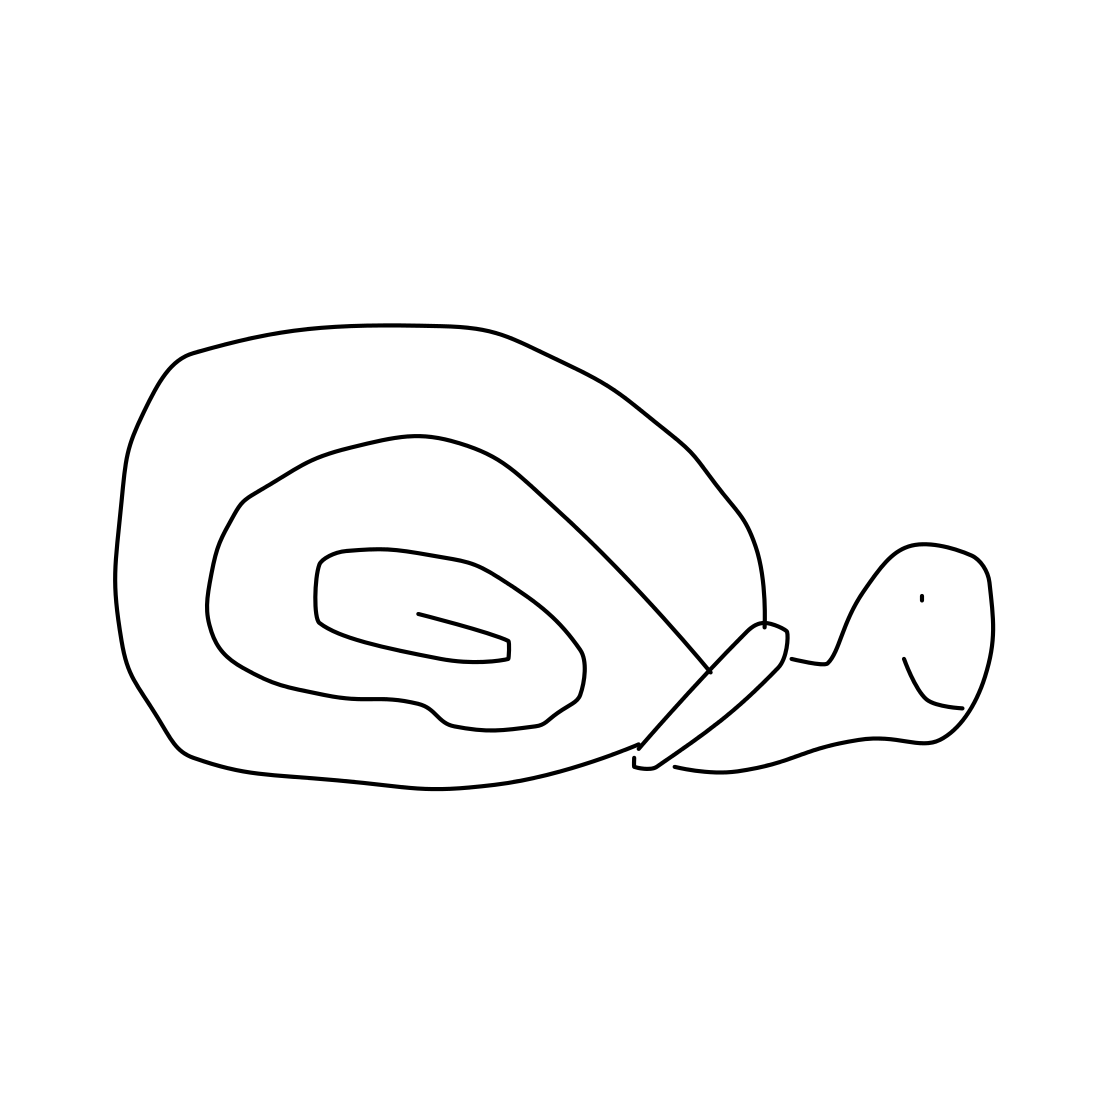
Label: snail